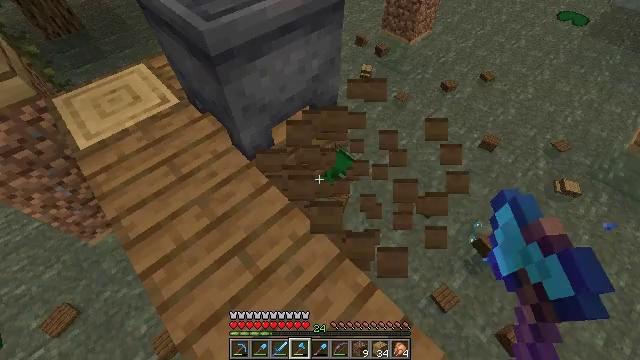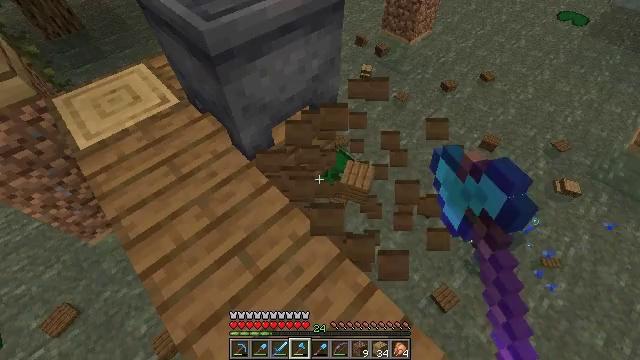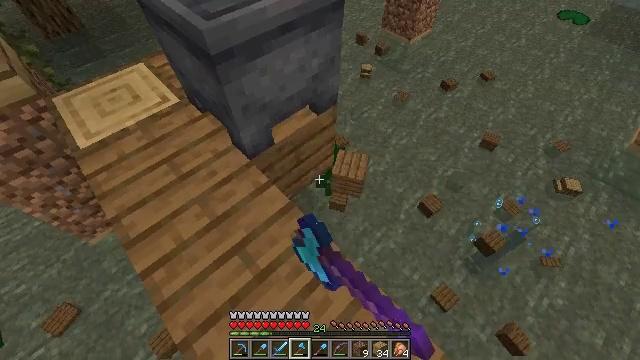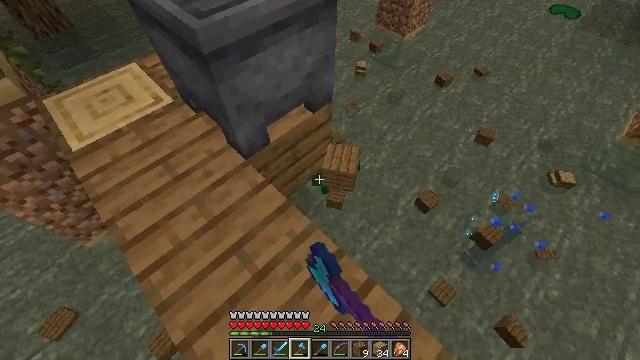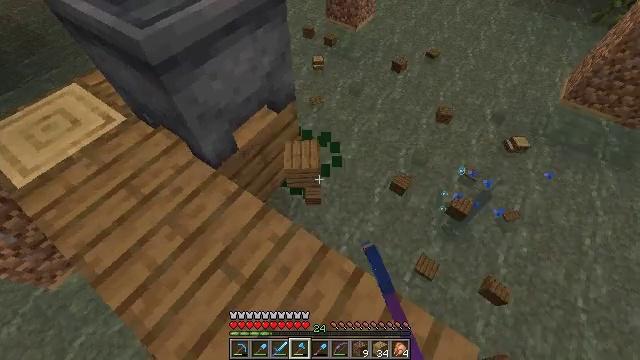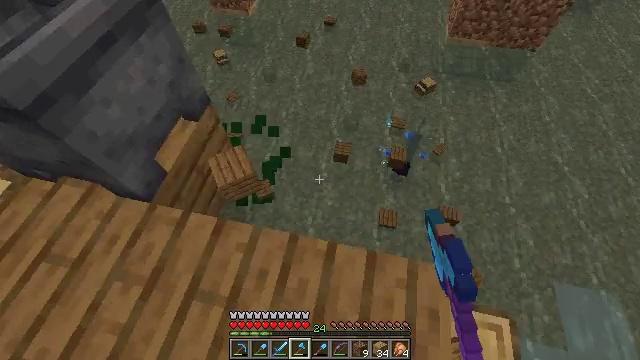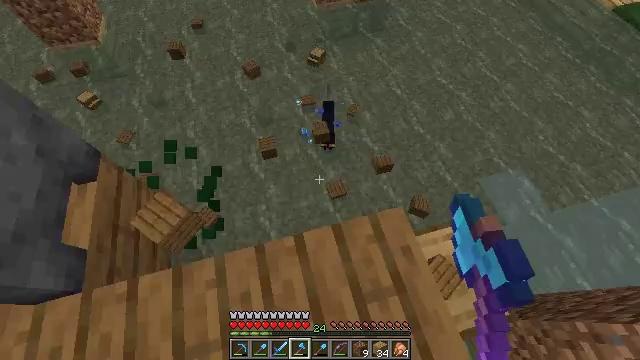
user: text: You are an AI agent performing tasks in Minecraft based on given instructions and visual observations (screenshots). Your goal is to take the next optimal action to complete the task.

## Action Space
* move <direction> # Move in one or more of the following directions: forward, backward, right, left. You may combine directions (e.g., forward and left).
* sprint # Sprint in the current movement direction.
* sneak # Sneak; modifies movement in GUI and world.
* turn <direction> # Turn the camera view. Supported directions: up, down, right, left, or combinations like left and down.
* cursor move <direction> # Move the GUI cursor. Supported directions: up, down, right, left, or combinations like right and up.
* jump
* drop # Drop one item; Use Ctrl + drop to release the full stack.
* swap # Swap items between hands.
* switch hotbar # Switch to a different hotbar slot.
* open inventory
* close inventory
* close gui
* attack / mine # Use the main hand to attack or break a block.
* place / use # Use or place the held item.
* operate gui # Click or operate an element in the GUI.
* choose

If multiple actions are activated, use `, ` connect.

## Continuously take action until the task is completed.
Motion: motion action
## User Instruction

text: Mine the lily pad from the water.
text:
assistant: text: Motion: attack / mine
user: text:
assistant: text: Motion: attack / mine
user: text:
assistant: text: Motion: turn right, attack / mine
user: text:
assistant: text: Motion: turn right
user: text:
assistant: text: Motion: turn right and down
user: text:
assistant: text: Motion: turn right and down
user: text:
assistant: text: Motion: no_op